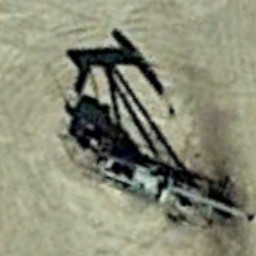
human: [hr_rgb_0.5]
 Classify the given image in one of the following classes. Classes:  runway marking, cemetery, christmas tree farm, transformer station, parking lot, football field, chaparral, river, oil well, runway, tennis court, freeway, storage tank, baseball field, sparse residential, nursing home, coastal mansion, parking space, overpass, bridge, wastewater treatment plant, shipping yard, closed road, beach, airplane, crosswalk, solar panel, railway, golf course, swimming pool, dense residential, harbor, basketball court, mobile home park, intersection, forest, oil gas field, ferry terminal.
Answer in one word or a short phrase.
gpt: oil well